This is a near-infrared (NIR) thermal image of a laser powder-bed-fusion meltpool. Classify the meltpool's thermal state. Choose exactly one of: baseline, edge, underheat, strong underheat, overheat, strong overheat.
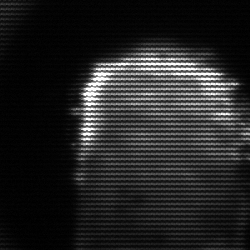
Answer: baseline